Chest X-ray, PA view. Patient: 46 years old, sex M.
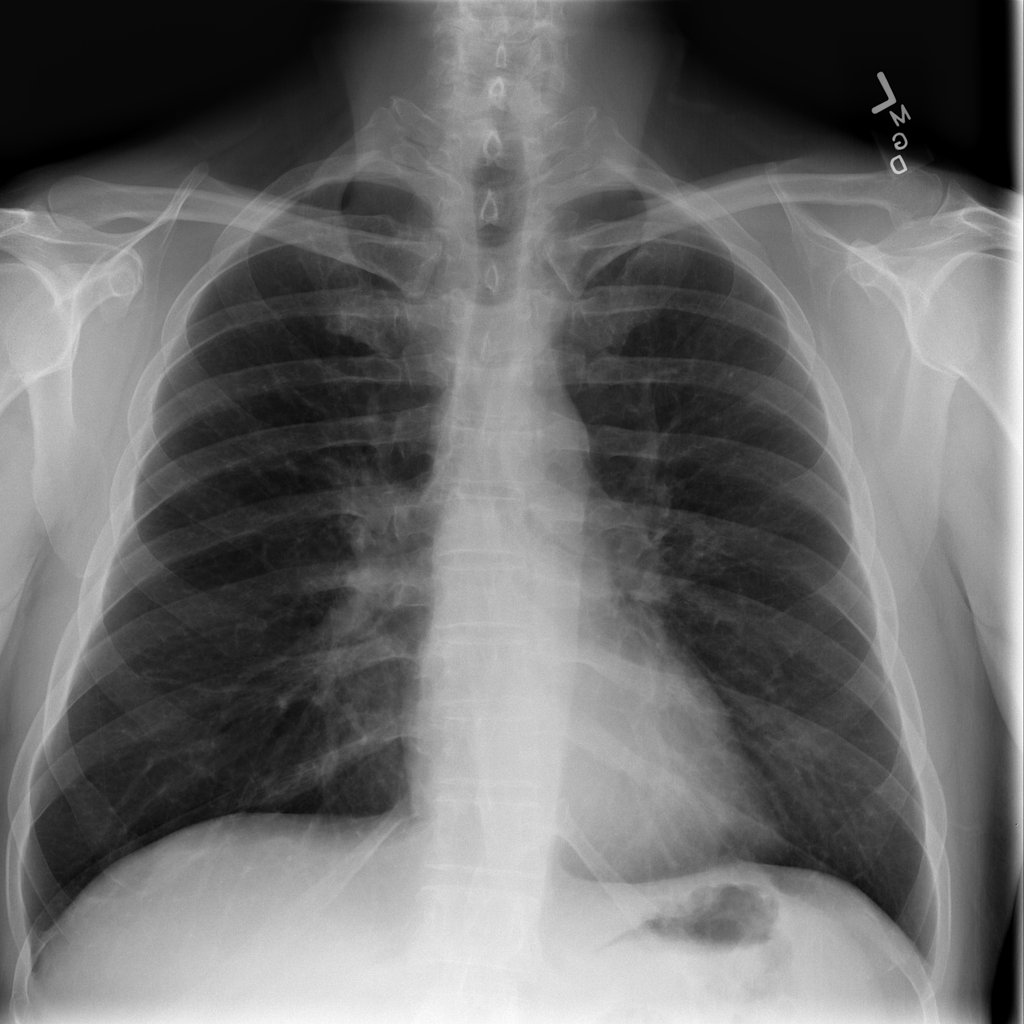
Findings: No Finding